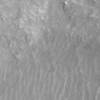
Label: not_dusty